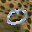
Label: 0